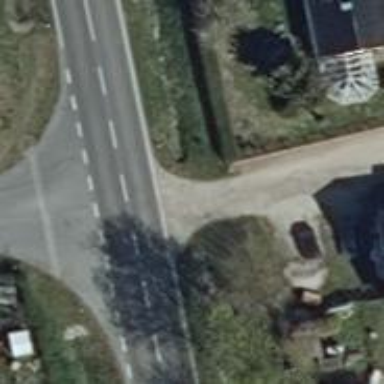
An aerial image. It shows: Smoothly paved residential road.